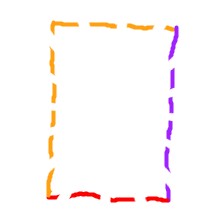
Shape: rectangle